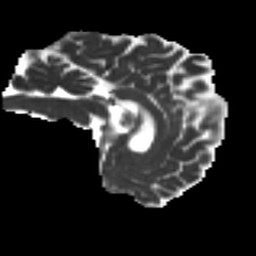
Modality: MD
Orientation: sagittal
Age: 48
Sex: male
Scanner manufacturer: ge
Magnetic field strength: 3 T
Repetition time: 7.8 s
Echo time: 0.0606 s